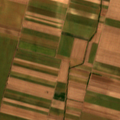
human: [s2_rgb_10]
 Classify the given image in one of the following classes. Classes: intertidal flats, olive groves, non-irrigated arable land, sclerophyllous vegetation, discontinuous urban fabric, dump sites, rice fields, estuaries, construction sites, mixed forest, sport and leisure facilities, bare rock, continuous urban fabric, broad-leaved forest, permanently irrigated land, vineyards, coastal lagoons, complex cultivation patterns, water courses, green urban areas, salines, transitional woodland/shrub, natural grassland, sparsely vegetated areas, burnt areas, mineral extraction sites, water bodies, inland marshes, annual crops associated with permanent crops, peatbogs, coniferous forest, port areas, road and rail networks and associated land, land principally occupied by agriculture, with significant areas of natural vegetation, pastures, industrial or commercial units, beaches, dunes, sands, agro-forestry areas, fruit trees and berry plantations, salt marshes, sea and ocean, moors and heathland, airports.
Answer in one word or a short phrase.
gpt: non-irrigated arable land